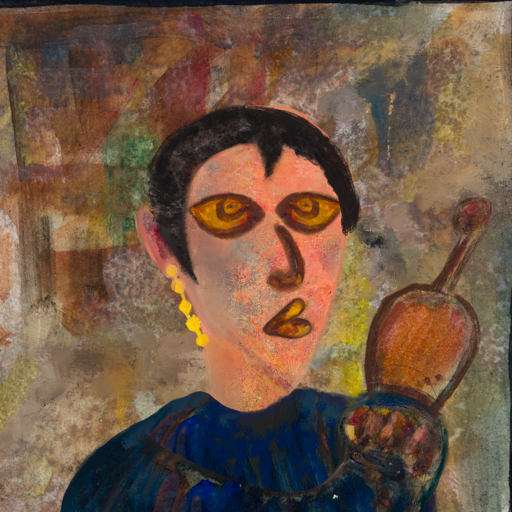
Background: Mosgoul, Head And Neck Side: Irani, Face Side: Comrade, Bust: Pipe, Hair Side: Roy_Bahadur, Head Accessory: Blank, Second Necklace: Blank, Necklace: Blank, Baby: Blank